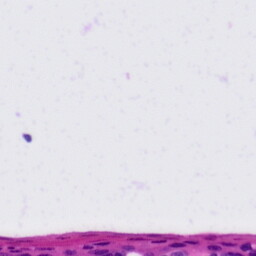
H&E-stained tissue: Tonsil